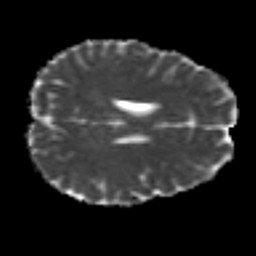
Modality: MD
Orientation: axial
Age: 18
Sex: female
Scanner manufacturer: siemens
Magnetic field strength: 3 T
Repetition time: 7 s
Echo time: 0.0926 s